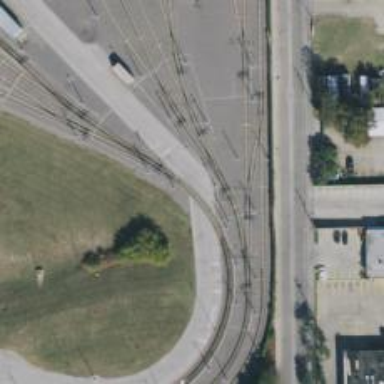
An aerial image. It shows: Light rail yard with electrified contact lines.